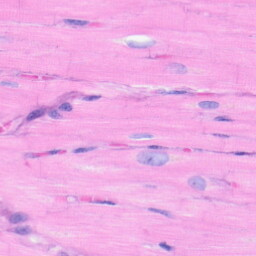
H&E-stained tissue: Heart